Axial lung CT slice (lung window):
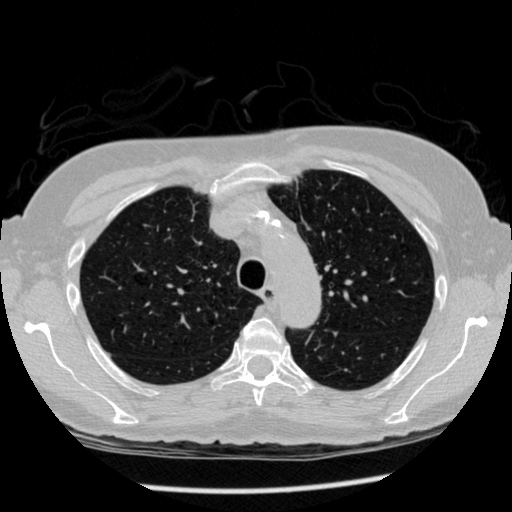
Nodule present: no